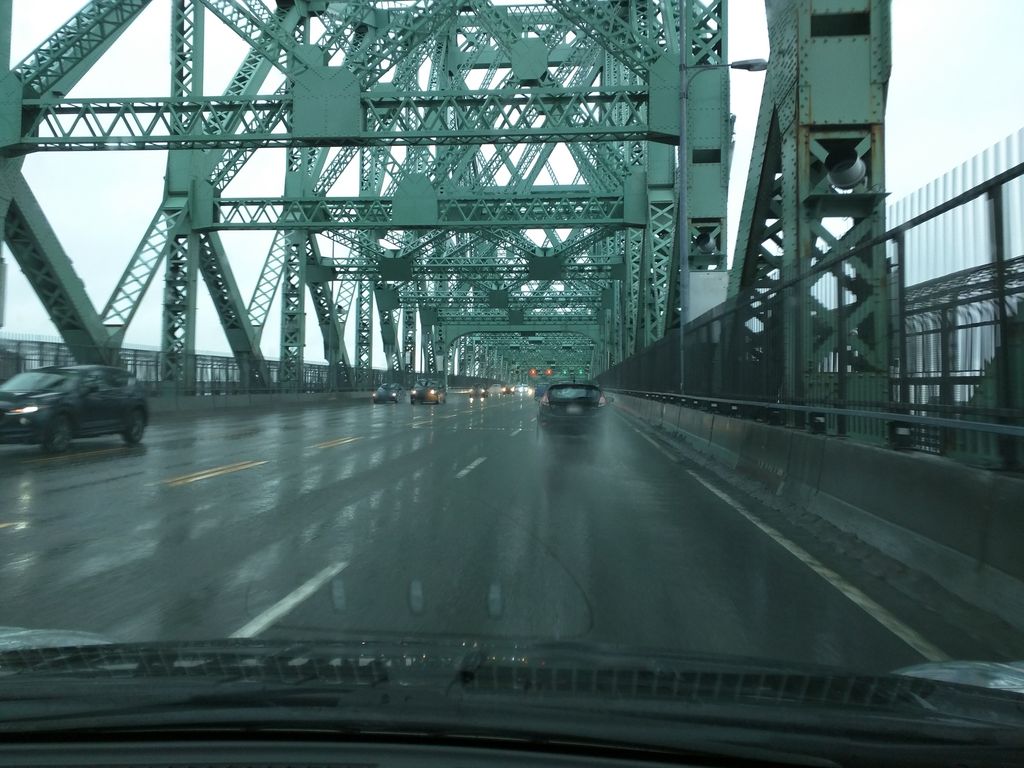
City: montreal